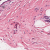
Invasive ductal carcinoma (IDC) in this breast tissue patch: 0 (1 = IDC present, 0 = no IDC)